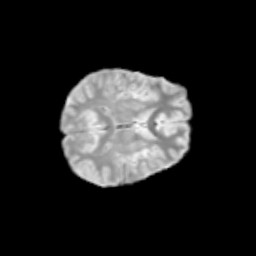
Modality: T2w
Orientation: axial
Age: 12
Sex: female
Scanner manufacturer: siemens
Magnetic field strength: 3 T
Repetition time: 3.8 s
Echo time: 0.07 s